Field crop: maize
Growth stage: 1
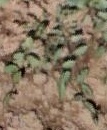
Species: convolvulus